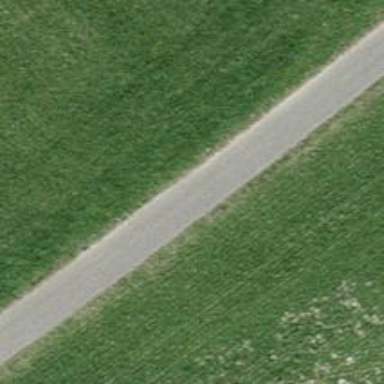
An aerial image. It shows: Agricultural track with asphalt surface. The track is of grade 1 quality. Suitable for agricultural vehicles.